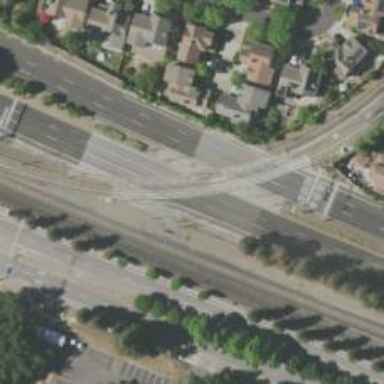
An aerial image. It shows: Light rail railway system with contact lines for electrification.